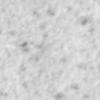
Label: no_change